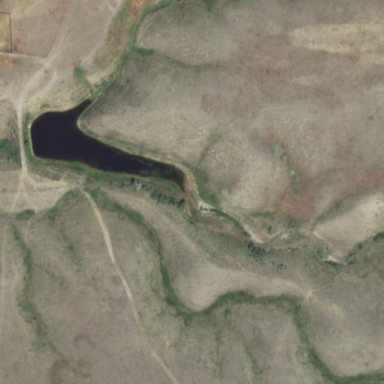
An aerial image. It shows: Reservoir.